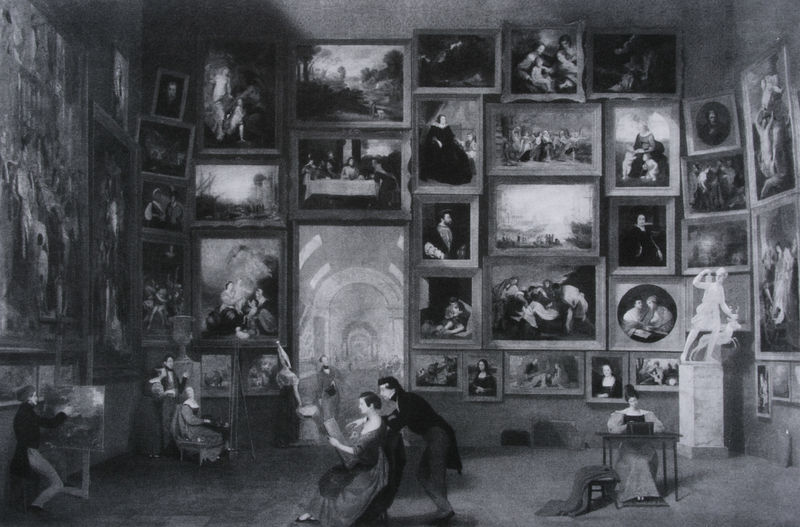
Titel: Galerie im Louvre
Künstler: Samuel F. B. Morse
Standort: Chicago
Institution: Terra Museum of American Art
Schlagwörter: gemälde, mann, rubens, schatten, umhang, weiß, frauen, menschen, sitzen, femmes, fenster, frau, grau, hut, kleid, licht, männer, raum, schwarz, stuhl, szene, tisch, tür, zimmer, dame, leute, malerei, rock, anzug, wand, mensch, rahmen, sockel, stehen, stein, bild, portrait, porträt, spiegel, figur, interieur, decke, paar, renaissance, genre, skulptur, statue, vase, schiff, bilder, bilderrahmen, bogen, perspektive, schule, unterricht, hocker, saal, rundbogen, querformat, frack, salon, artiste, france, homme, atelier, maler, malerin, staffelei, durchgang, plastik, podest, hoch, tor, galerie, halle, unscharf, foto, fotografie, photographie, eingang, gang, gewölbe, antike, porträts, schwarzweiss, blanc, künstler, noir, leinwand, flur, kunst, künstlerin, malen, tizian, portraits, photo, studien, ausstellung, skulpturen, werkstatt, plastiken, statuen, hirsch, reh, zeichnen, vue, assis, historiengemälde, sammlung, van dyck, kabinett, museum, studieren, schüler, femme, lernen, leinwände, peintre, mona lisa, louvre, reproduktion, pfeil, nature, paysage, peinture, akademie, robe, diana, diane, titien, roi, couple, croquis, dessin, menschne, gemäldesammlung, statur, chateau, petersburg, muse, toile, sculpture, mur, turner, tableau, musee, table, exposition, lorrain, perspective, costumes, hommes, salle, malschule, art, künstlerinnen, kunstsammlung, staffelein, robes, personnages, modèle, deposition, mise au tombeau, kunstgalerie, étude, passé, raphael, malerinnen, mann und frau, scène, statues, rahmne, pose, murs, de vinci, ausstellungsräume, accrochage, bildersalon, caravage, cene, diseuse de bonne aventure, joconde, léonard, tableaux, peintres, ancien, assise, toiles, rocck, petersburger hängung, robert, haut, copie, contemplation, cours, sculptures, peintures, grande, malschüler, artémis, grande galerie, panini, paninni, pannini, françois, bureau, célèbre, vues, paysages, bilder atelier, lernend, maître, immense, couloir, artistes, reproduction, tbleaux, beaucoup, oeuvres, diane chasserresse, copiste, artsite, collectionneurs, henri